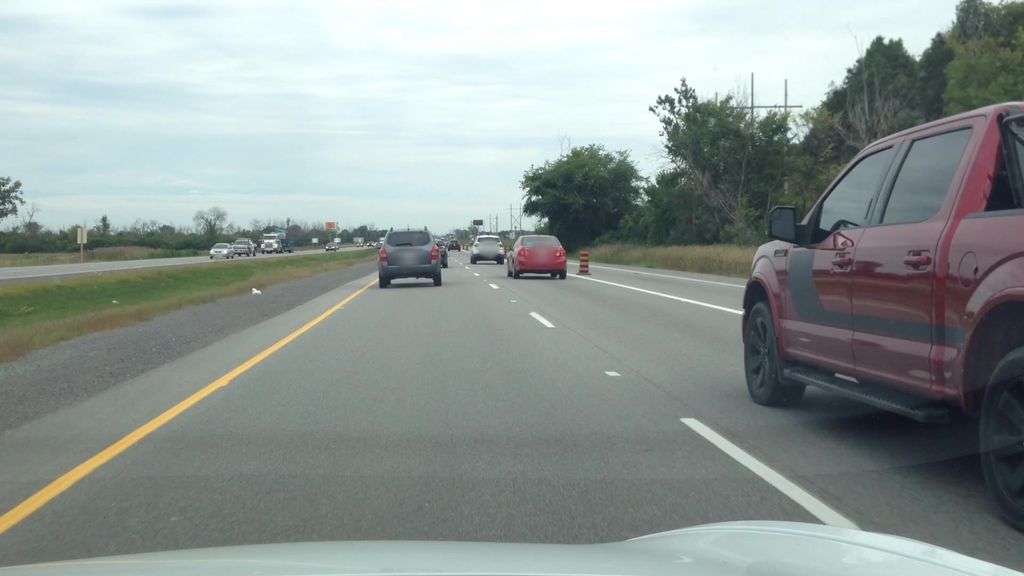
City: ottawa-gatineau